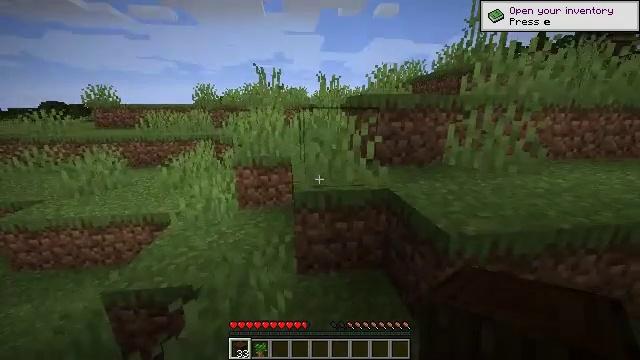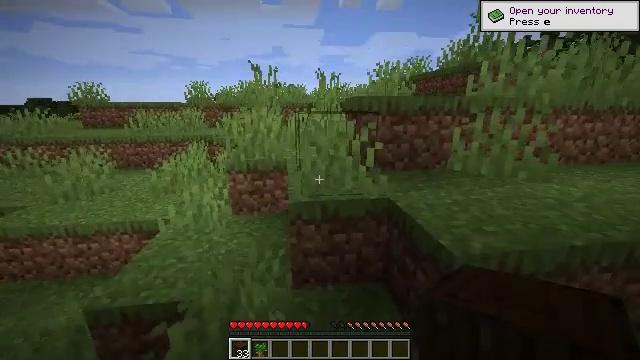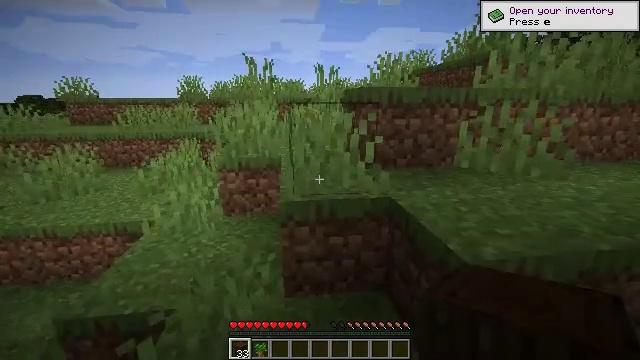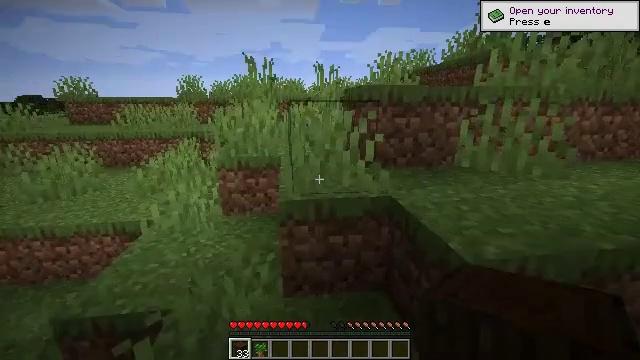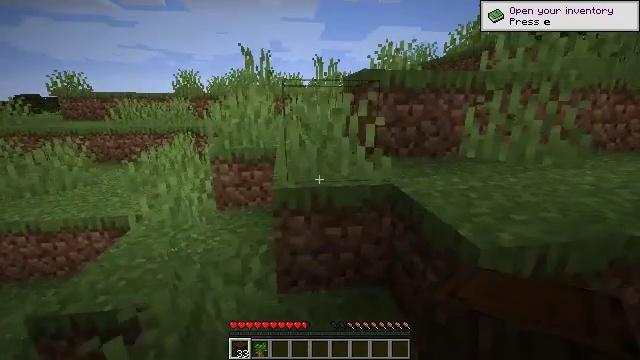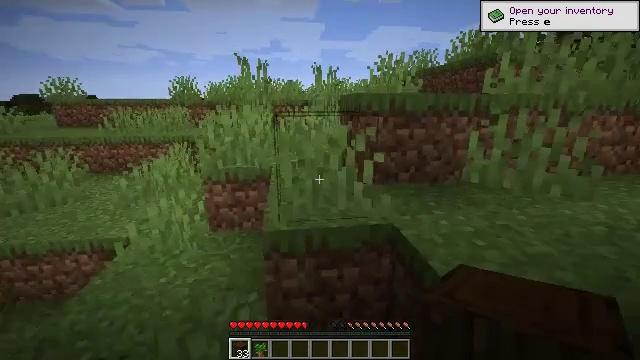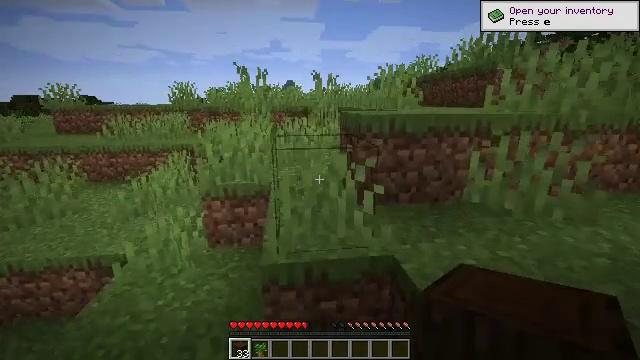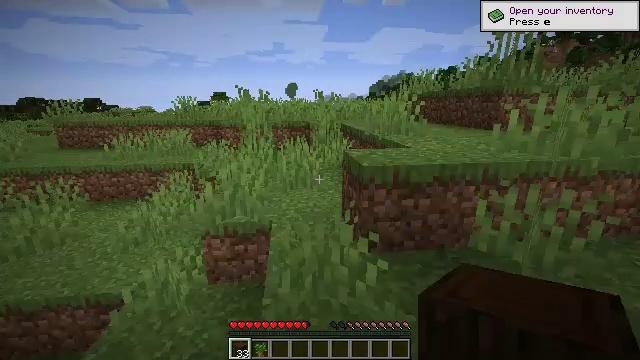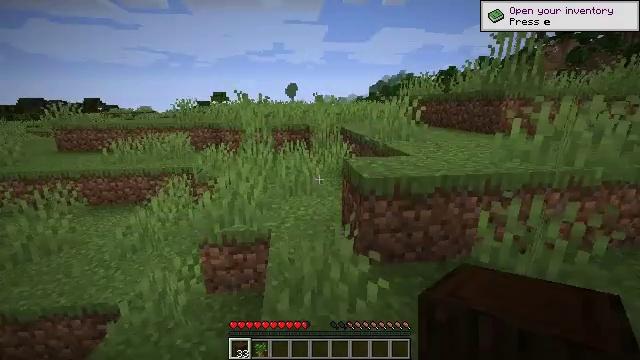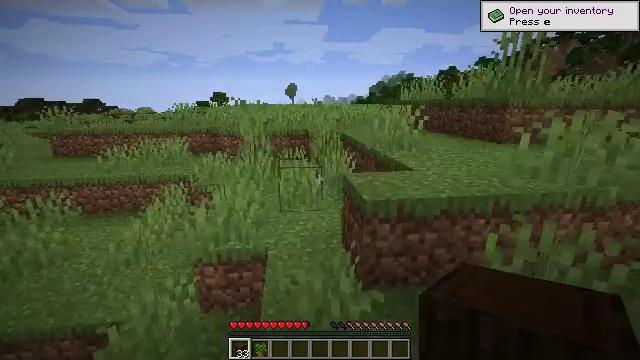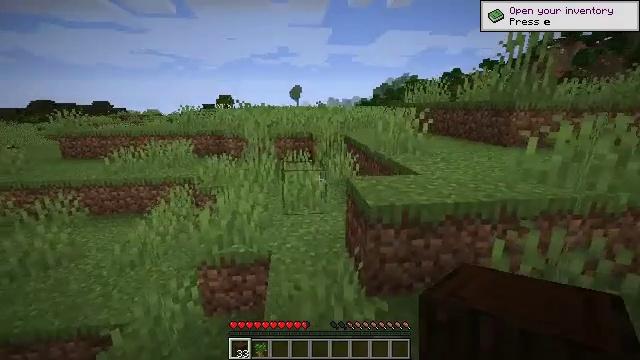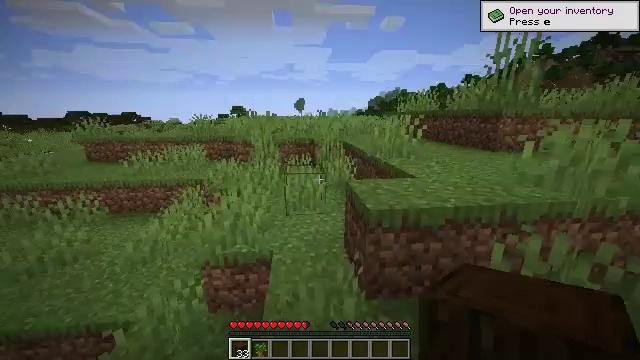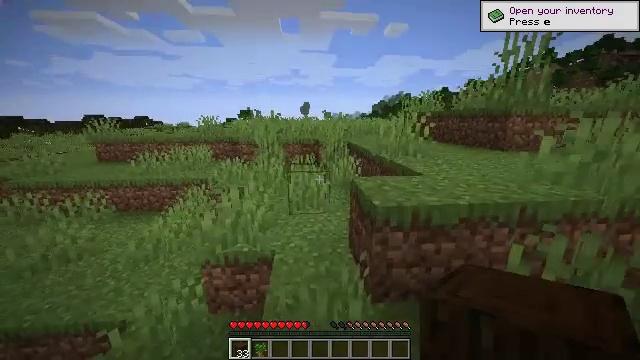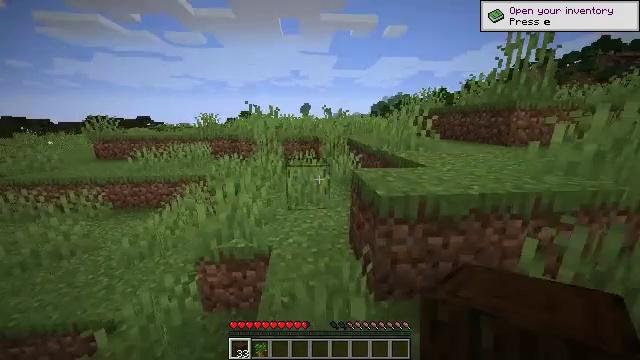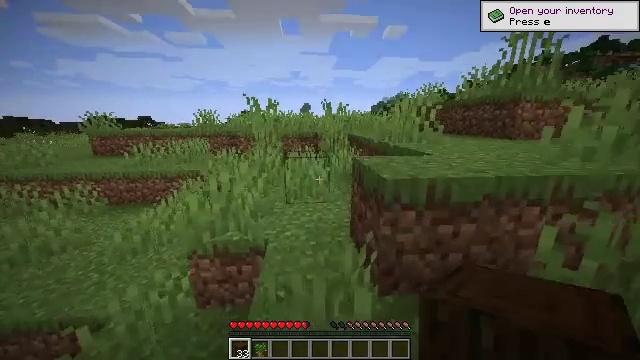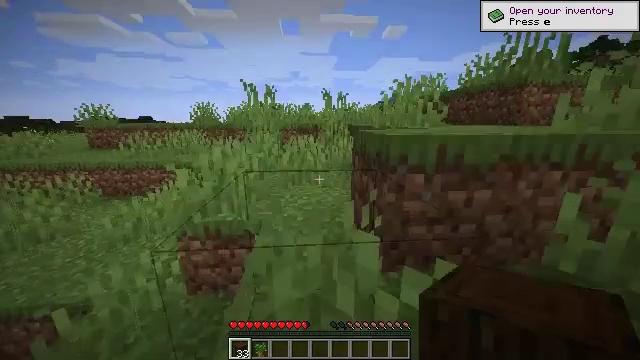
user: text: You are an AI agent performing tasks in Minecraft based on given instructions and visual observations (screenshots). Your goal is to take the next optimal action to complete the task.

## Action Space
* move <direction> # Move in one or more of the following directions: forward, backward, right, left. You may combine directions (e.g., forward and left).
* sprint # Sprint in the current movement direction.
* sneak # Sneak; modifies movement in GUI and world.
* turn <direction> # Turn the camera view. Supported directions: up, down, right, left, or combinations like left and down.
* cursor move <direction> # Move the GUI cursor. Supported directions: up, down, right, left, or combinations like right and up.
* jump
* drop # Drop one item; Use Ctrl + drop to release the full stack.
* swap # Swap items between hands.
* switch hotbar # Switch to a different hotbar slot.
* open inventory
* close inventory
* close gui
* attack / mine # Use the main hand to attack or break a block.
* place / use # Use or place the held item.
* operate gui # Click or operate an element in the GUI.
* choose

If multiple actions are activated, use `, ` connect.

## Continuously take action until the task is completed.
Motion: motion action
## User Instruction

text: Craft dark oak planks using dark oak logs in inventory crafting grid.
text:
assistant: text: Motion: move forward
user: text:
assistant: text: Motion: move forward
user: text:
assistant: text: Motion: move forward, jump
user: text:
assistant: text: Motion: move forward, jump
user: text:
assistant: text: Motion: move forward, jump
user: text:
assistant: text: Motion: move forward, jump
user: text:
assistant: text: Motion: move forward, jump
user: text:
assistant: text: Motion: move forward, jump
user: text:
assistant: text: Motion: move forward, sprint, jump
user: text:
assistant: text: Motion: move forward, sprint, jump
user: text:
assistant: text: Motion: move forward, sprint, jump
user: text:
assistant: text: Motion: move forward, sprint, turn left, jump
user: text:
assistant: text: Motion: move forward, jump
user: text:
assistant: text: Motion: move forward, jump
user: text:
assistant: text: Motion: move forward, jump
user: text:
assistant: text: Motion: move forward, turn left, jump
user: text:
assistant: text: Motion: move forward, jump
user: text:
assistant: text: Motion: move forward, turn left, jump
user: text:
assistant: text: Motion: move forward, turn left, jump
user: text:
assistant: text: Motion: move forward, turn left, jump
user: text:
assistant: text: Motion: move forward
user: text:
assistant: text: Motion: move forward, sprint, turn up
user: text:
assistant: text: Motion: move forward, sprint
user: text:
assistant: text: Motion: move forward, sprint, turn left
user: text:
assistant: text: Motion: move forward, sprint, turn left
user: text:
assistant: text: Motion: move forward, sprint, turn left, jump
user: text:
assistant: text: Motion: move forward, turn left, jump
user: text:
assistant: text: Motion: move forward, turn left, jump
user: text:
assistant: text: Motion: move forward, turn left, jump
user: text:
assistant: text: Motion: move forward, jump